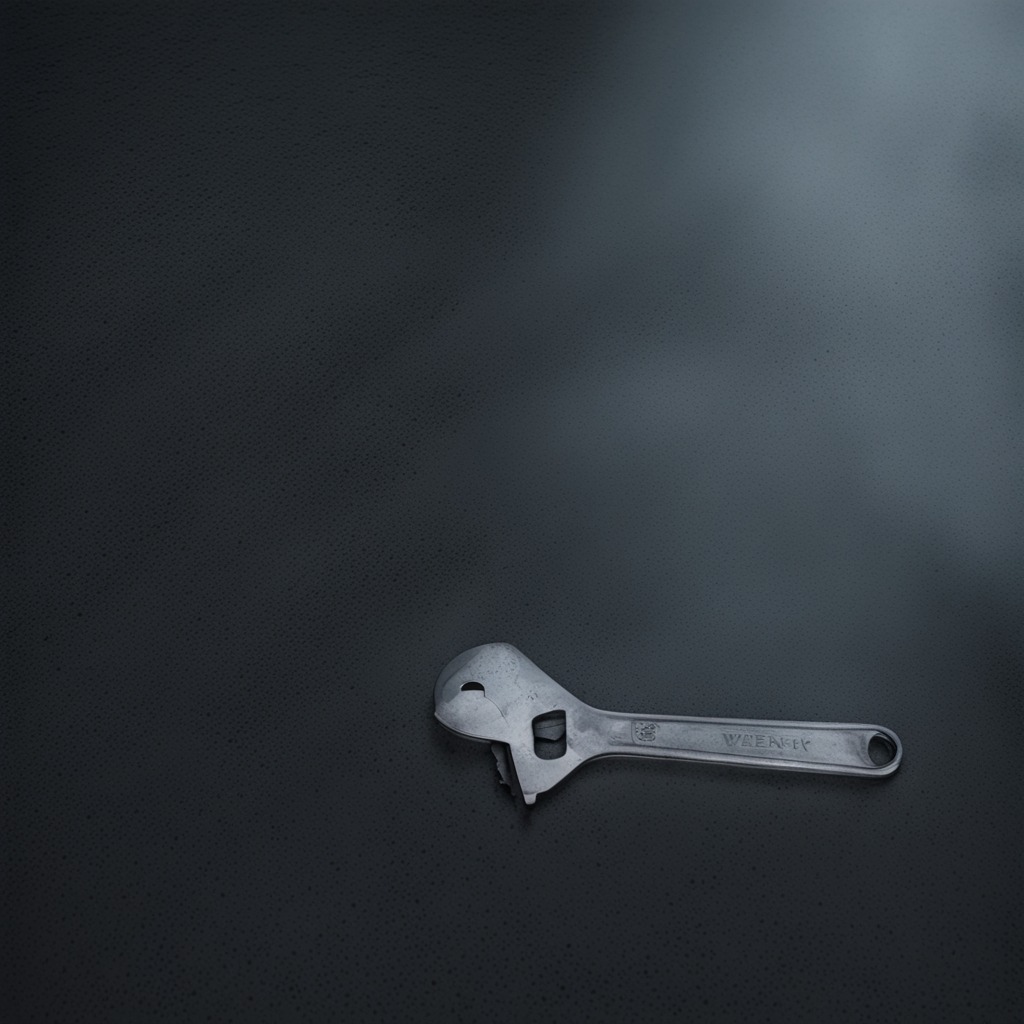
An wrench is lying on a clean granite table inside a workshop at night.